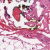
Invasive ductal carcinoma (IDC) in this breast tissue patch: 0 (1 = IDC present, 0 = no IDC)